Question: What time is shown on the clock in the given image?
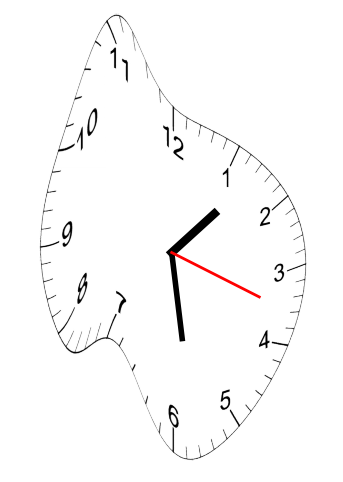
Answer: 01:28:18